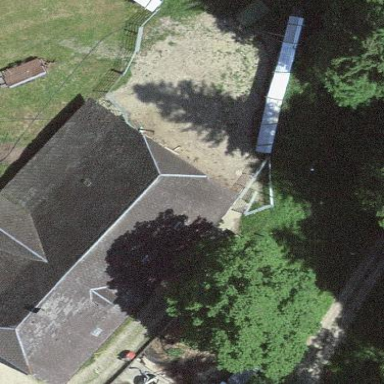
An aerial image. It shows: Farm building.